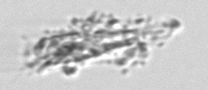
Label: Tintinnina